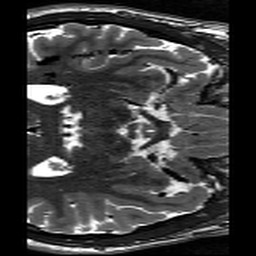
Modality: T2w
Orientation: axial